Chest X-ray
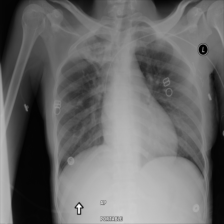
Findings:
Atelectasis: positive
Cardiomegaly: negative
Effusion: negative
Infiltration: negative
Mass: negative
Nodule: negative
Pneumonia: negative
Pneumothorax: positive
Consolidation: negative
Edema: negative
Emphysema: negative
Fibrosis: negative
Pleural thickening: negative
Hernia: negative